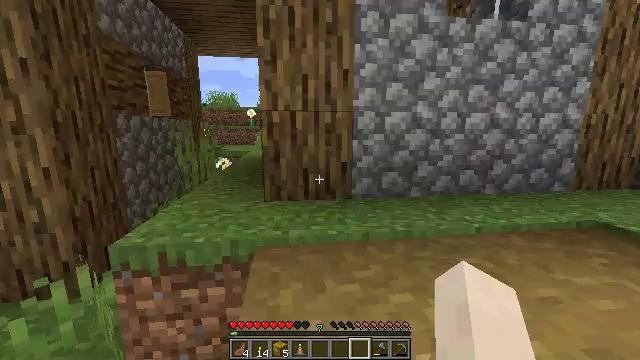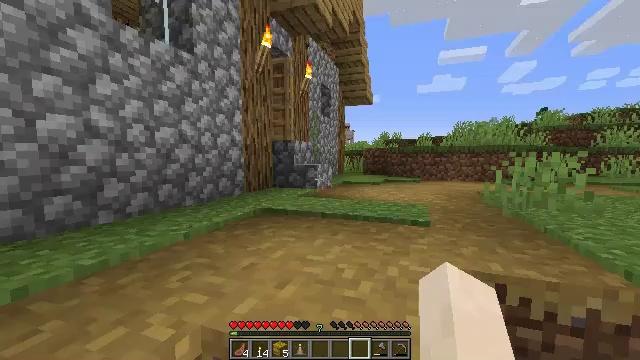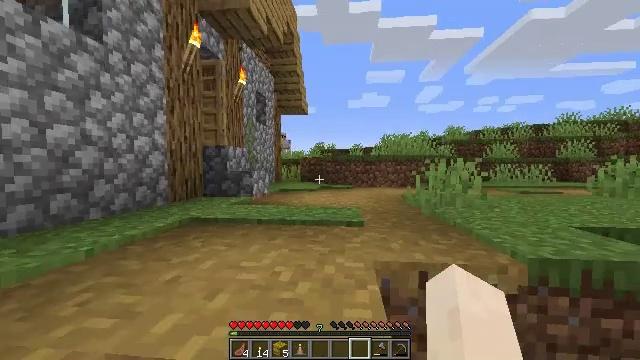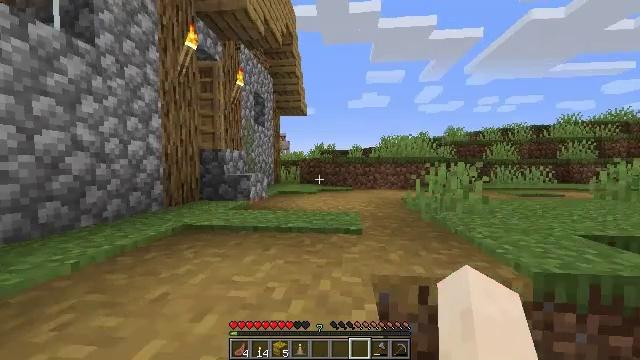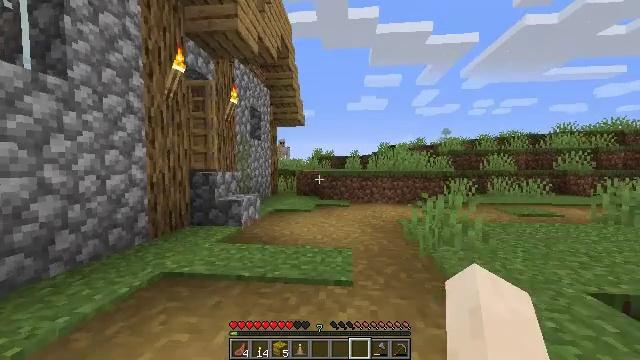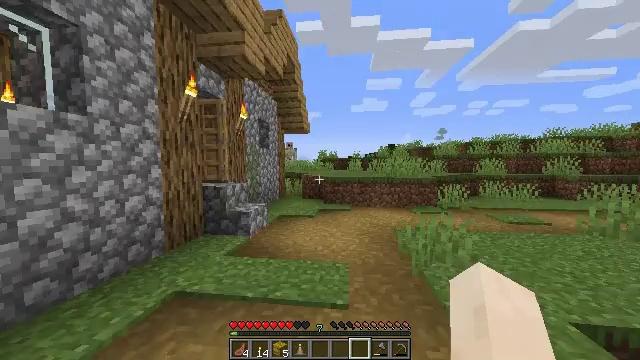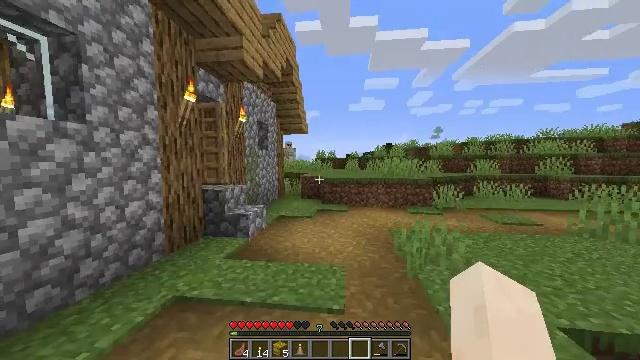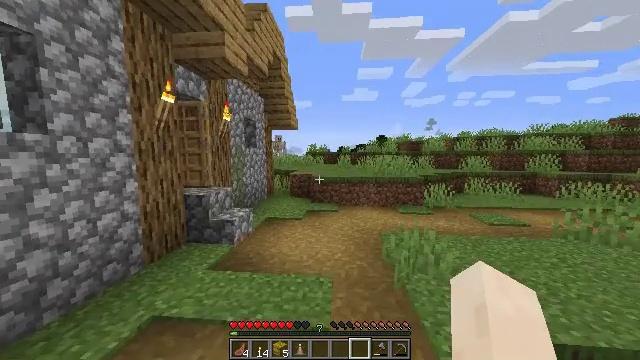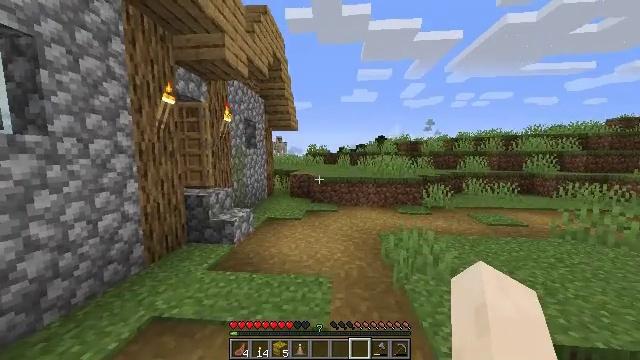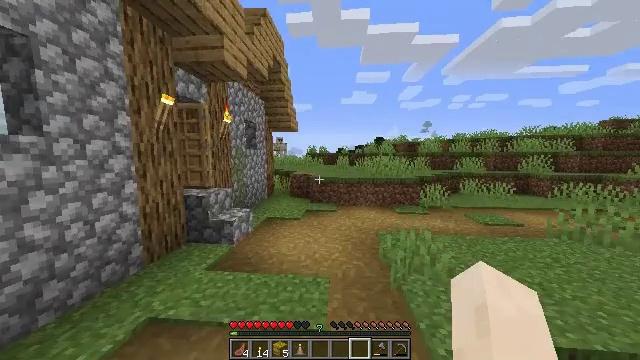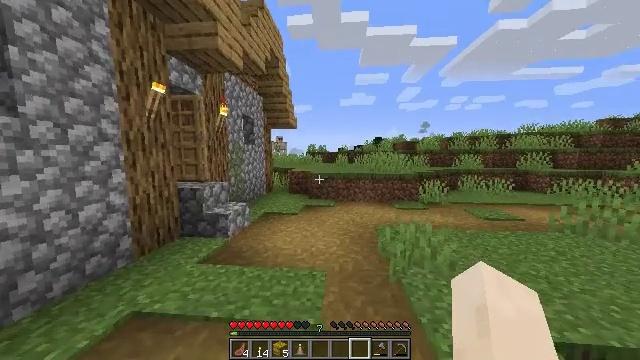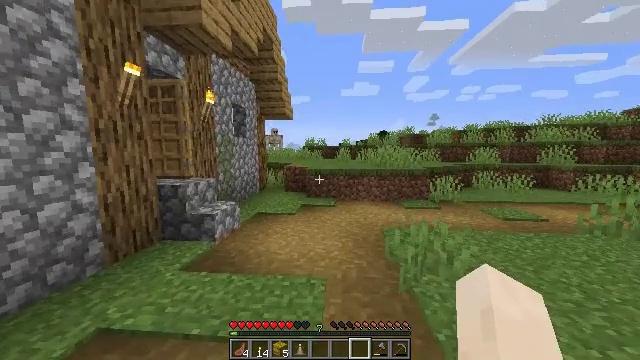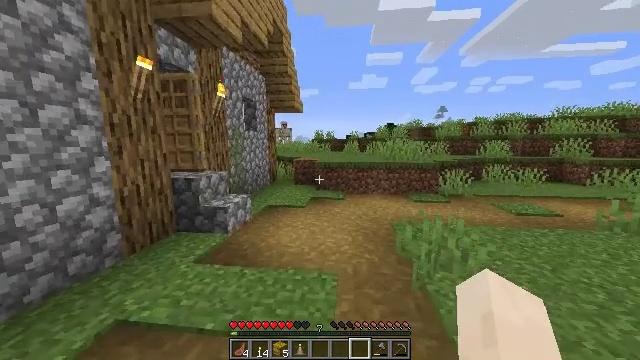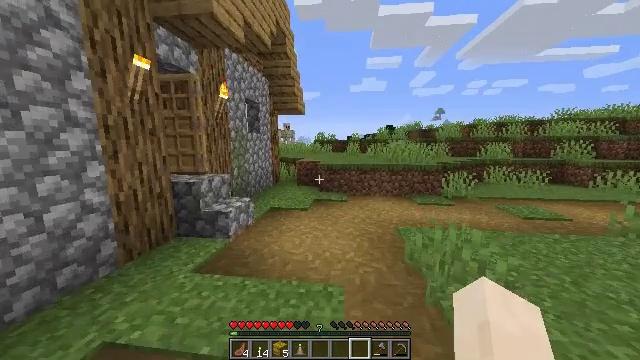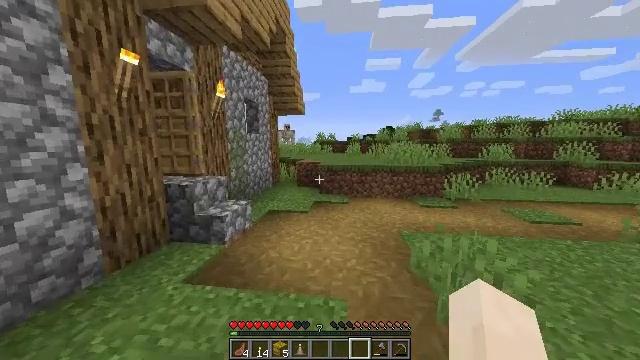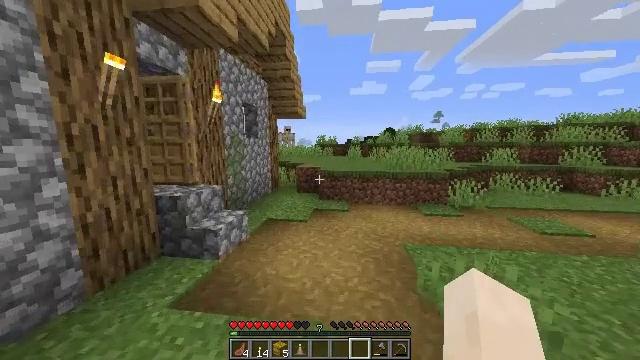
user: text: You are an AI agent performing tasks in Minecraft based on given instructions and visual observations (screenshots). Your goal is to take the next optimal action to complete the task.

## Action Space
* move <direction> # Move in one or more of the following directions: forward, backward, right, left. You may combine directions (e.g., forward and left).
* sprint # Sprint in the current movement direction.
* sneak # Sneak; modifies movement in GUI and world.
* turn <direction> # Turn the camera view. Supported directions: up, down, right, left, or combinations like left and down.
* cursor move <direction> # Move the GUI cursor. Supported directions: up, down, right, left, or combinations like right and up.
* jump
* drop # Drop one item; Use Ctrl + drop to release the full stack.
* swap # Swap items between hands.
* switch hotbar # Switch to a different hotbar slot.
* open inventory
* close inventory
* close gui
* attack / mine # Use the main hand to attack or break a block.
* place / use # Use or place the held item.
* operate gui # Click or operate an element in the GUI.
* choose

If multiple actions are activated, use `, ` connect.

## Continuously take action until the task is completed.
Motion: motion action
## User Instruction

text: Interact with the crafting table and make a dark oak pressure plate.
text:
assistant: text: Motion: move forward and move right, turn right and up
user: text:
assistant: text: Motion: move forward and move right, turn right and up
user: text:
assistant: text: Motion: move forward and move right, sprint, jump
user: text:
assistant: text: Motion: move forward and move right, sprint, jump
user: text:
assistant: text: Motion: move forward, sprint, turn left and down, jump
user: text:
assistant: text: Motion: move forward, sprint, jump
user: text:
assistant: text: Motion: move forward, sprint, turn right and down, jump
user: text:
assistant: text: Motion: move forward, sprint
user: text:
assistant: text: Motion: move forward, sprint
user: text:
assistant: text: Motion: move forward, sprint
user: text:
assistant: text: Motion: move forward and move left, sprint
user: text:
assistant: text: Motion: move forward and move left, sprint, turn left and down
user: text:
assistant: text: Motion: move forward, sprint
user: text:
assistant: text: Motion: move forward, sprint
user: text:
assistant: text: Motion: move forward, sprint, jump
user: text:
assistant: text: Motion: move forward, sprint, jump
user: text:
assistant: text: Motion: move forward, sprint, jump
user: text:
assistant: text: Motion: move forward, sprint, jump
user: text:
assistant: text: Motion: move forward, sprint, jump
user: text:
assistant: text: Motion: move forward, sprint, jump
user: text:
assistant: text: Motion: move forward, sprint, jump
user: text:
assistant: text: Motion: move forward, sprint, jump
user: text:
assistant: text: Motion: move forward and move left, sprint
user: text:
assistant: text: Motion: move forward and move left, sprint
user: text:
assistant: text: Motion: move forward and move left, sprint
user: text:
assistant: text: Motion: move forward, sprint
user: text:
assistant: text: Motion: move forward, sprint
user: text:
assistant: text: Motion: move forward and move right, sprint
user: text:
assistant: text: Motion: move forward and move right, sprint
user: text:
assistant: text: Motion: move forward and move right, sprint